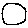
Label: circle